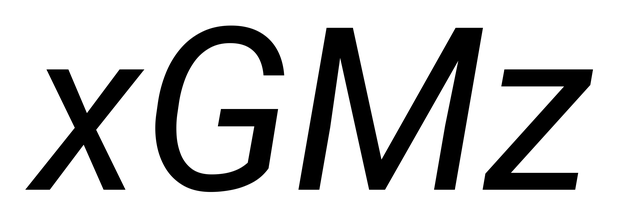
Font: Roboto-Italic_Italic